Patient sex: M
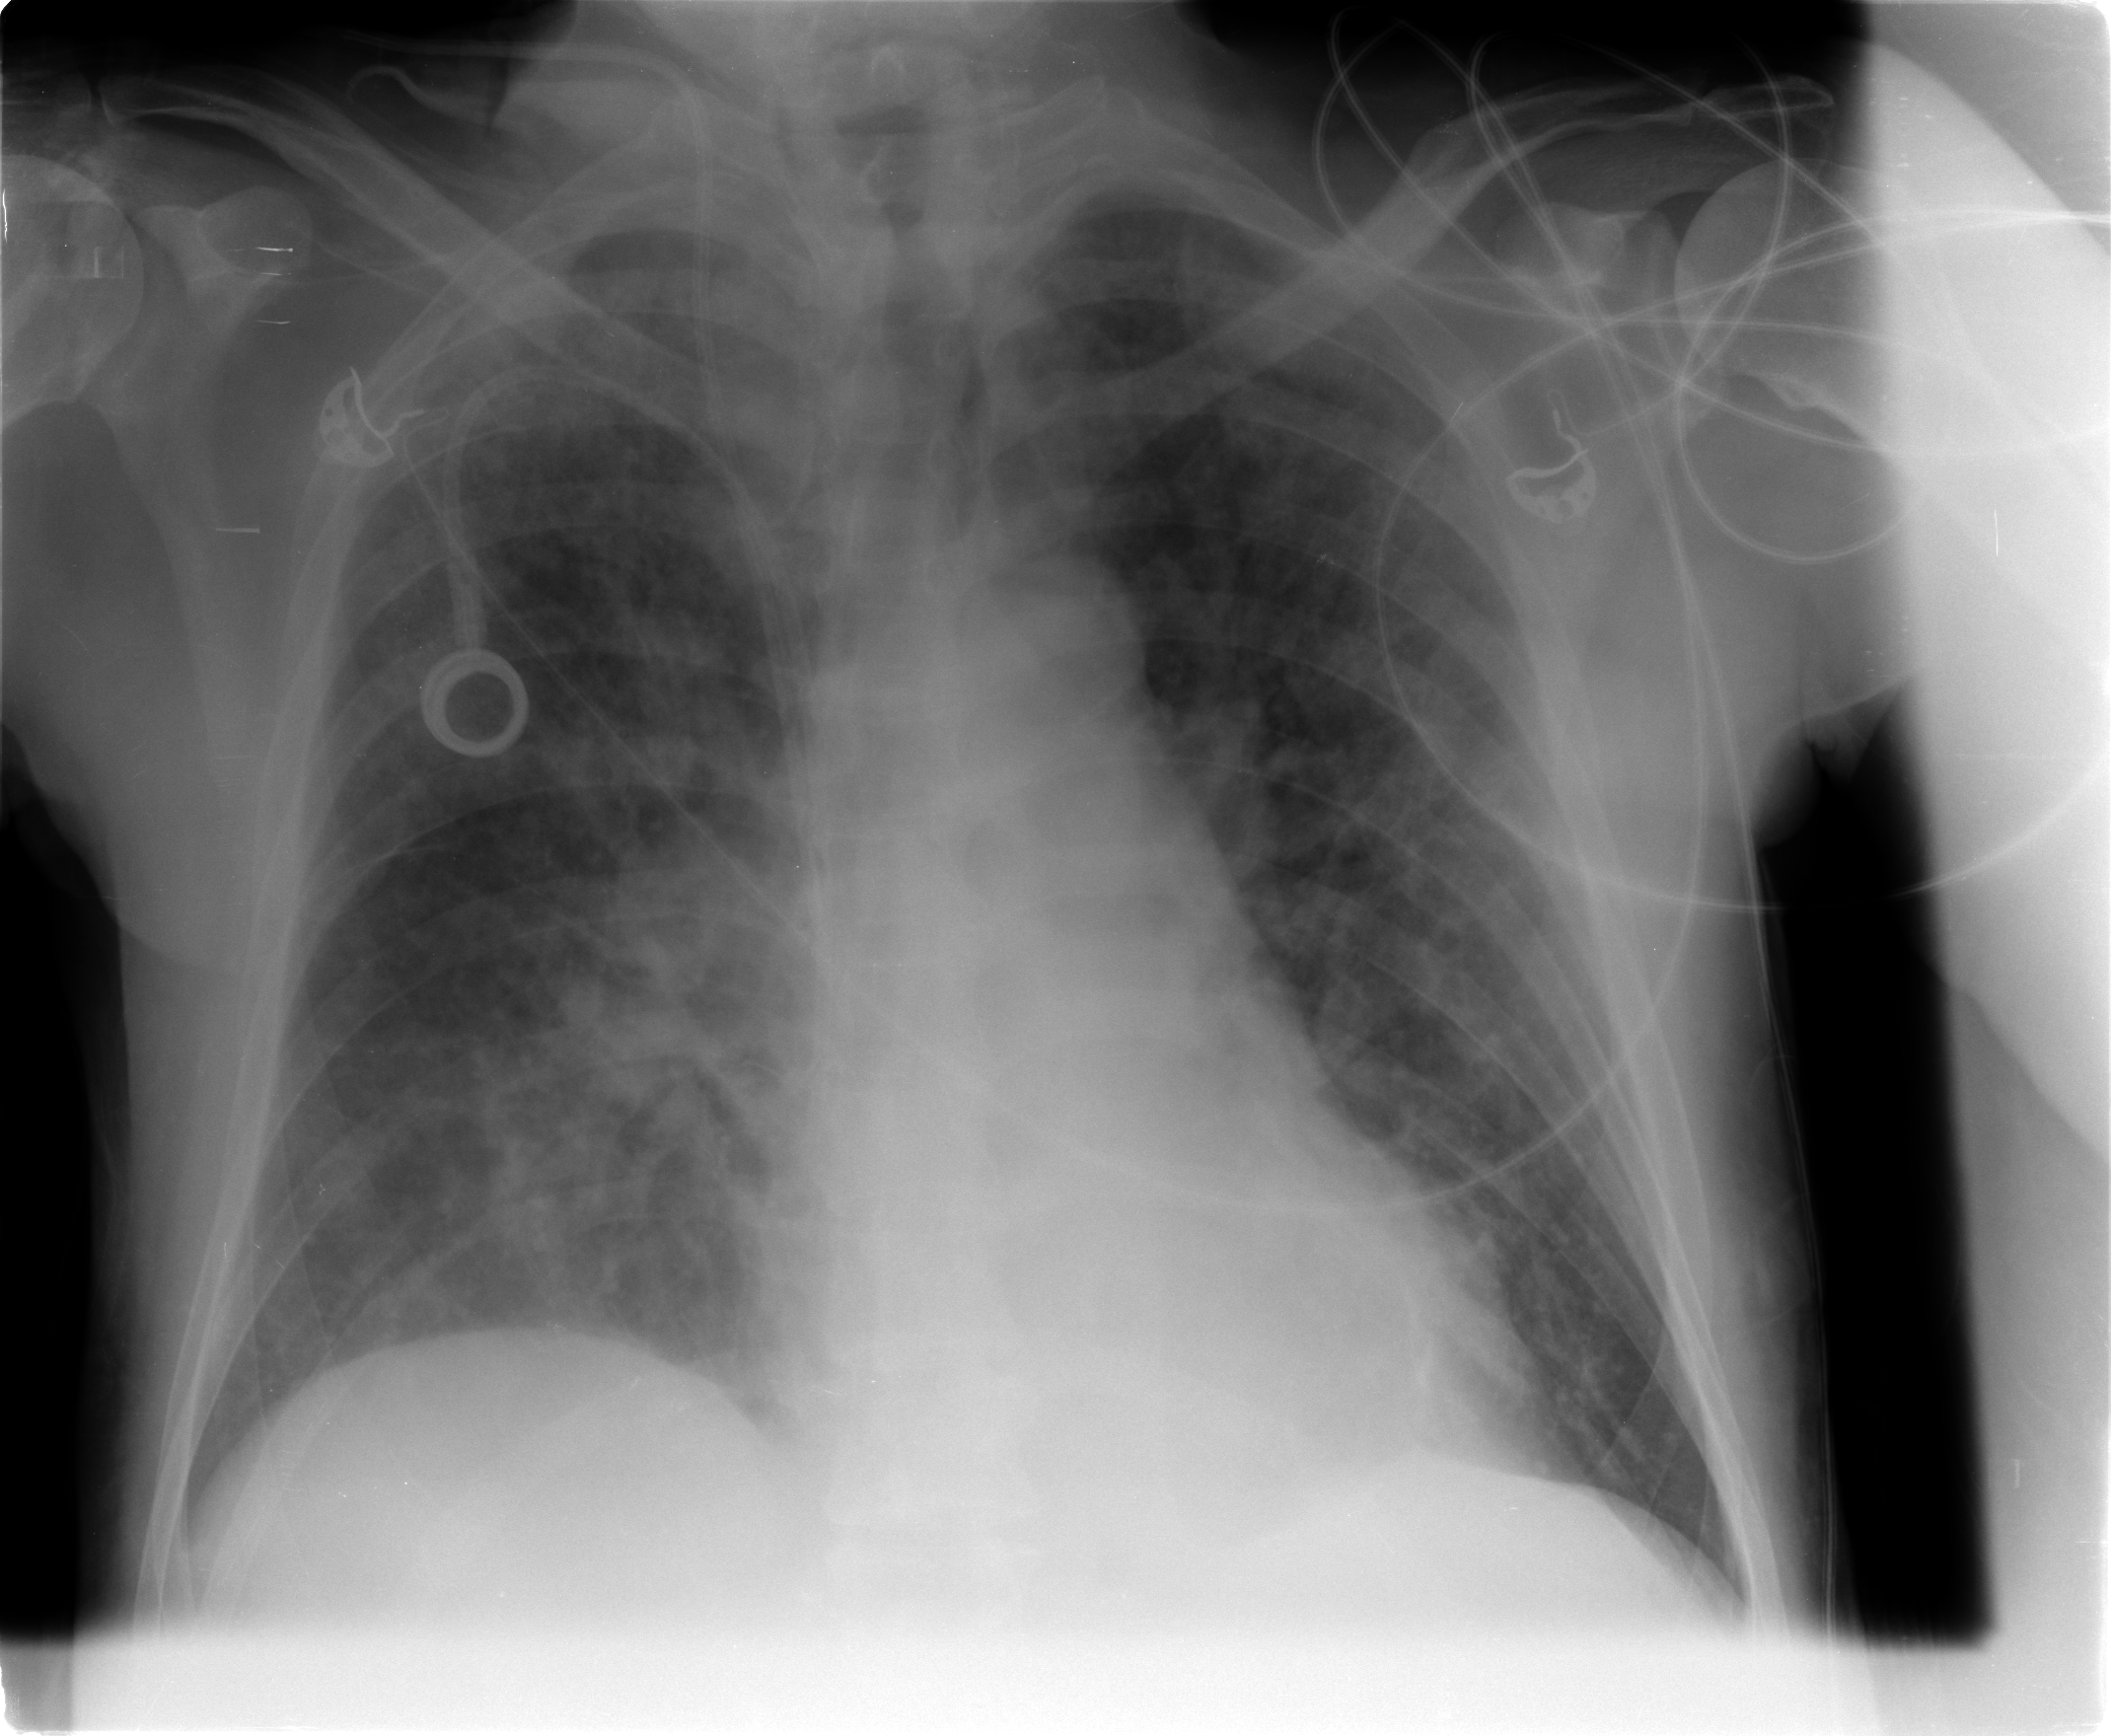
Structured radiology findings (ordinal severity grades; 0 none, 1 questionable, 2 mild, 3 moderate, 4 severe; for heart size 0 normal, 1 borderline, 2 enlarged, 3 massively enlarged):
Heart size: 0
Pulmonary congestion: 1
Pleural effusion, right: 0
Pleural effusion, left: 0
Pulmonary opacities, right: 3
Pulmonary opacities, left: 3
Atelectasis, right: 3
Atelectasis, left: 2